Question: The title says everything. I want something like this:

The left box should be positioned in the left, the right one in the right. They both should have fixed widths, e.g. 200px. The middle div should take the size between. Its width is not set, but it takes the width that's remaining.
Thanks.
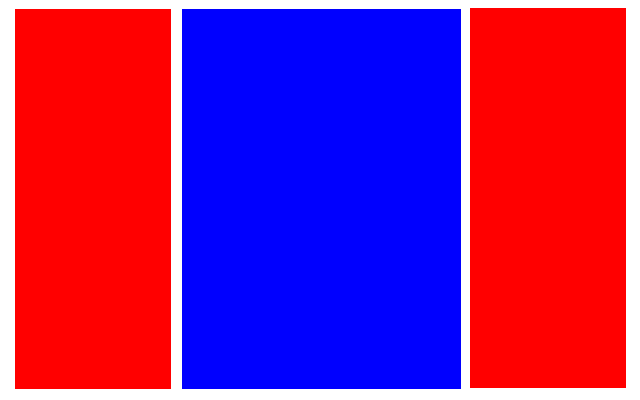
Answer: Here's a working <URL>.
Use will get your element centered most of the time. (Quick note: your element must have a declared width for this to work.)
The rule is shorthand for 0 top and bottom margin, and automatic left and right margins. Automatic left and right margins work together to push the element into the center of its container.
The setting doesn't work perfectly in every centering situation, but it works in a whole lot of them.
reference: <URL>
'''
<div class="leftsidebar">a</div>
<div class="rightsidebar">b</div>
<div class="content">c</div>
'''
'''
.leftsidebar
{
height: 608px;
width: 60px;
background:red;
float:left; }
.rightsidebar
{
background:blue;
height: 608px;
width: 163px;
float:right;
}
.content
{
width: auto; //or any width that you want
margin:0 auto;
background:yellow;
}
'''